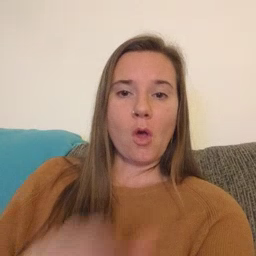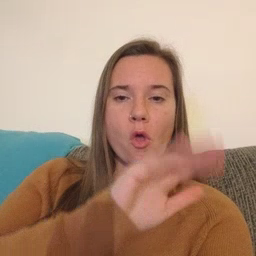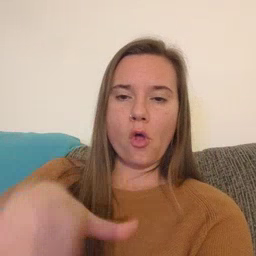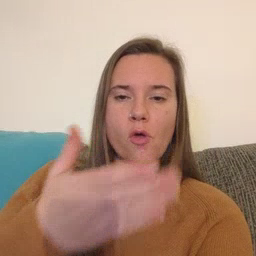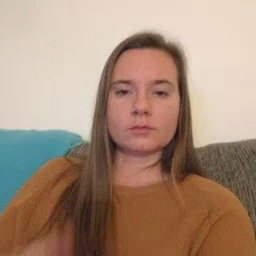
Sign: all